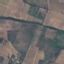
Label: PermanentCrop